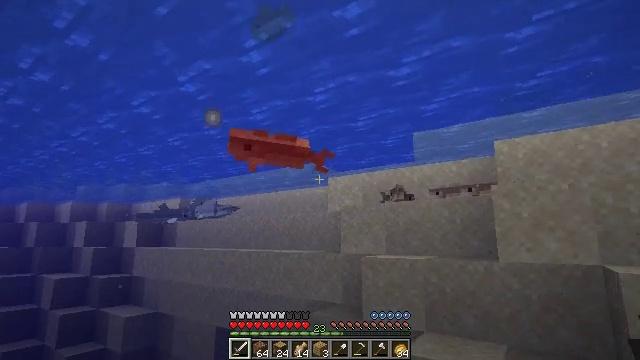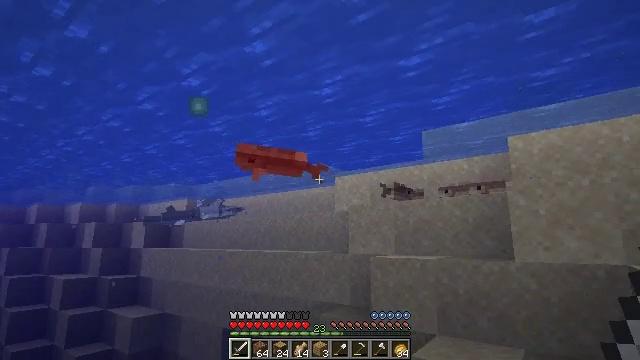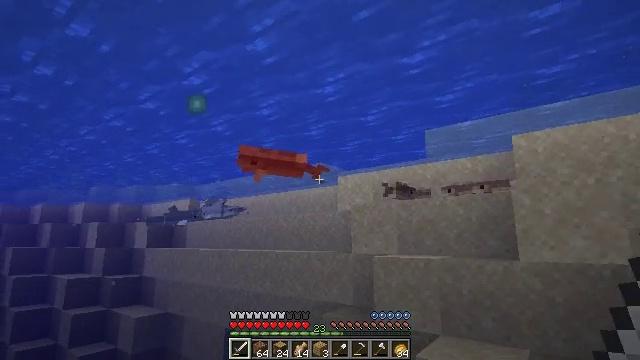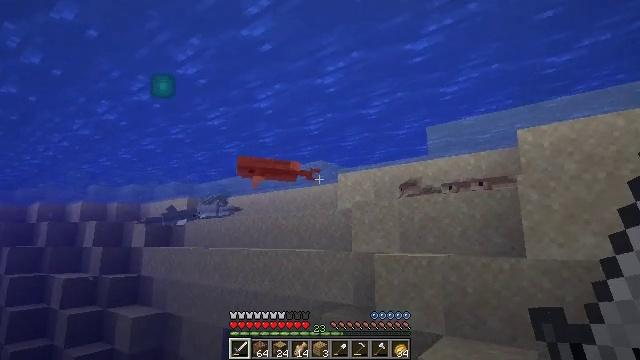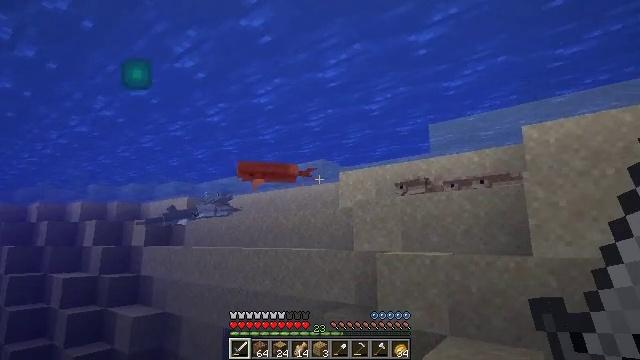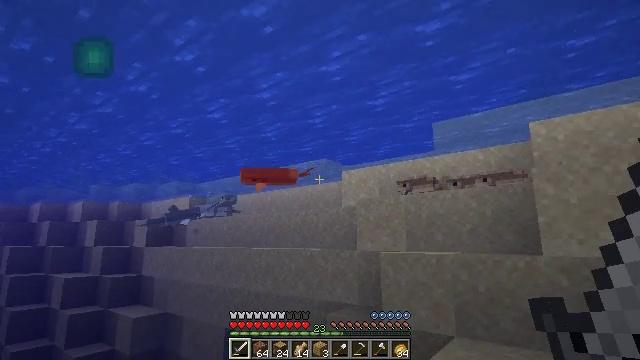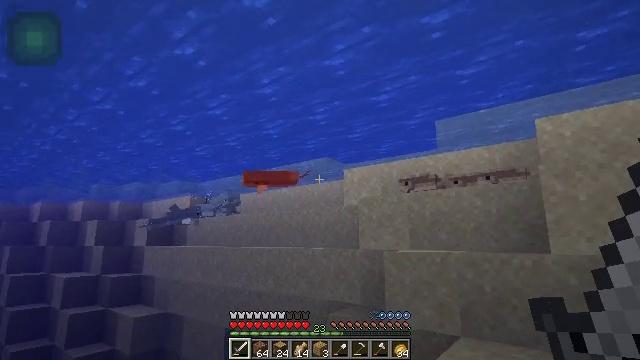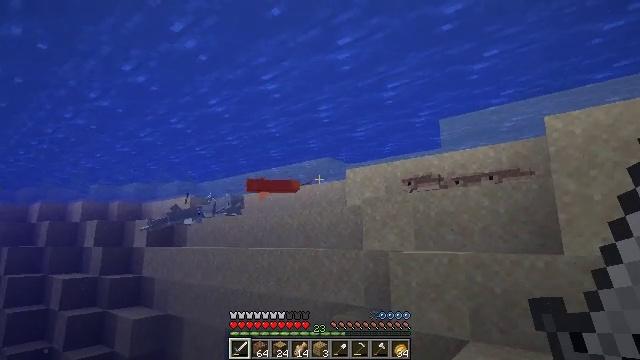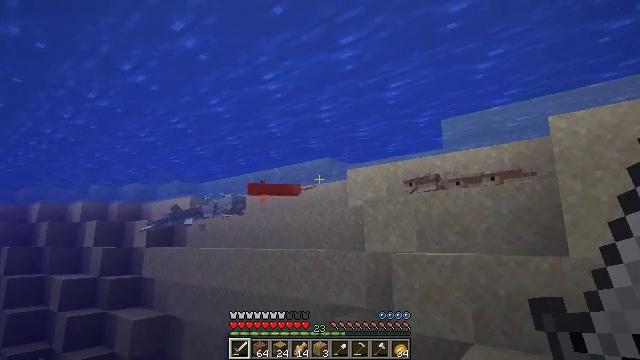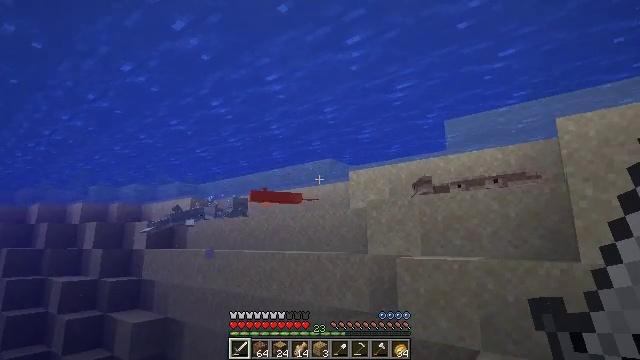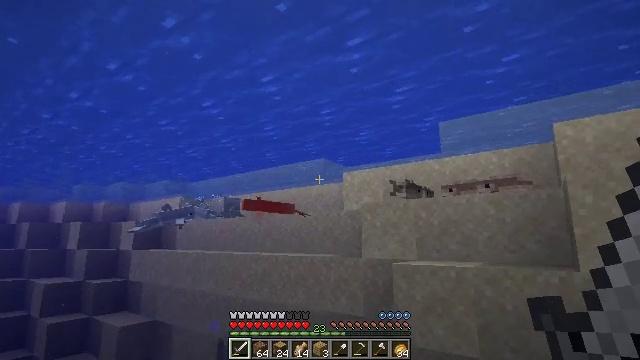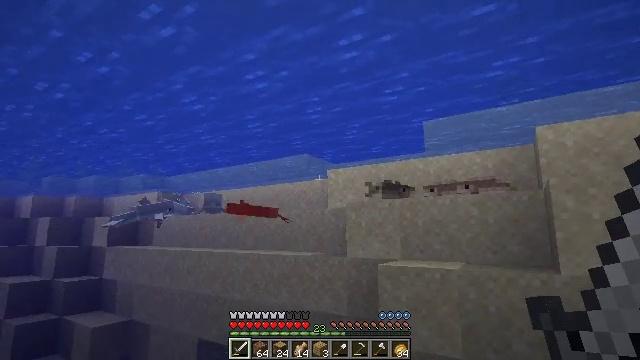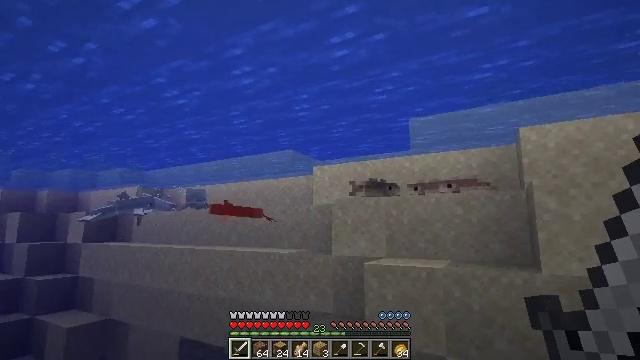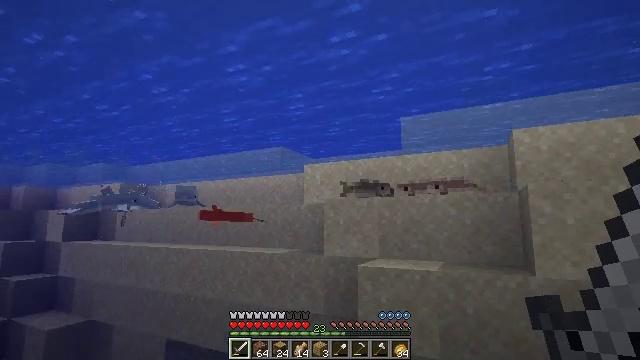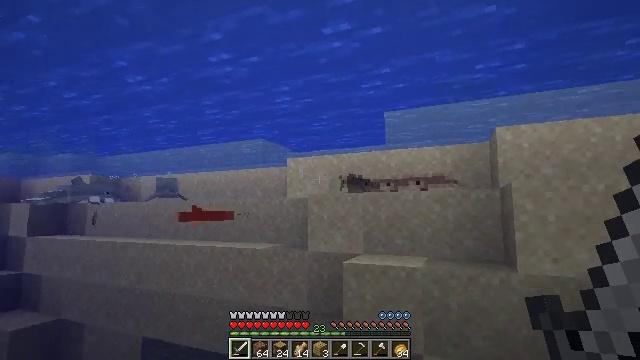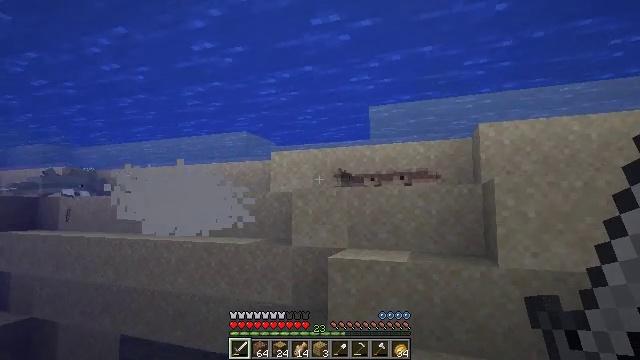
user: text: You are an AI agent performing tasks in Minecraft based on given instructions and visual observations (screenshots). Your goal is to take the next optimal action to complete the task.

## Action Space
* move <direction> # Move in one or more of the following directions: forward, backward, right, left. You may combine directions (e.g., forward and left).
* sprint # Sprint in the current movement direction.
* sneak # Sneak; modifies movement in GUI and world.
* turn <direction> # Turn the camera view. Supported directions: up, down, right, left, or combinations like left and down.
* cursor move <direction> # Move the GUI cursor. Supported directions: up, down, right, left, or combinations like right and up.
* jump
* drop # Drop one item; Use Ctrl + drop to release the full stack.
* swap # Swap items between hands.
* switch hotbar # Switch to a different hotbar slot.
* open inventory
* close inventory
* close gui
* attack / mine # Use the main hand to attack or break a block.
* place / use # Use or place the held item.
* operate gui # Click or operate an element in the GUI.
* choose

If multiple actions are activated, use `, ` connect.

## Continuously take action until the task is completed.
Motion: motion action
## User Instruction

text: Kill the cod.
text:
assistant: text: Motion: move forward, turn left
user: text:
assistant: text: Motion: move forward
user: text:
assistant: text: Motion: move forward
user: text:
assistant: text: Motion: move forward and move left
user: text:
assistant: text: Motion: move forward and move left
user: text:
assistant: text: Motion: move forward and move left
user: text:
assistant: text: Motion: move forward and move left, jump
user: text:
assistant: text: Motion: move forward and move left, jump
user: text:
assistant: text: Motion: move forward and move left, jump
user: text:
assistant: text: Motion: move forward and move left, turn right, jump
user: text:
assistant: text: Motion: move forward and move left, turn right and down, jump
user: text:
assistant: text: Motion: move forward and move left, turn right and down
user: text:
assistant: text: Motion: move forward and move left, turn right
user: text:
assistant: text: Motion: move forward, turn right and down
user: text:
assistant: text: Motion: move forward, turn right and down
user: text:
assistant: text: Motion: move forward, turn right
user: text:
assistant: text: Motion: move forward
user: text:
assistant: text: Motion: move forward
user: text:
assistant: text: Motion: move forward
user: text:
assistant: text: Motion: move forward
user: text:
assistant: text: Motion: move forward
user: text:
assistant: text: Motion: move forward
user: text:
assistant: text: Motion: move forward, turn right
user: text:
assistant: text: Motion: move forward, turn right, jump
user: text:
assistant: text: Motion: move forward, turn right, jump
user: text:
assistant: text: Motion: move forward, jump
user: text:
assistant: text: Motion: move forward, turn down, jump
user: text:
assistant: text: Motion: move forward, turn down, jump
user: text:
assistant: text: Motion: move forward, turn down, jump
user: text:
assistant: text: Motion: move forward, jump